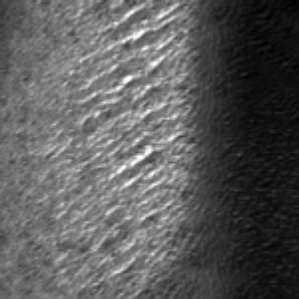
Label: frost